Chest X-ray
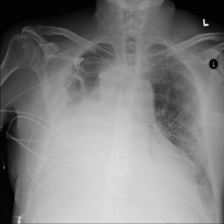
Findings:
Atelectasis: positive
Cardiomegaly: negative
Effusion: positive
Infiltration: negative
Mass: negative
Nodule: negative
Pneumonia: negative
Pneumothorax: negative
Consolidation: positive
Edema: negative
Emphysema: negative
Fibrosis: negative
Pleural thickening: negative
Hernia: negative